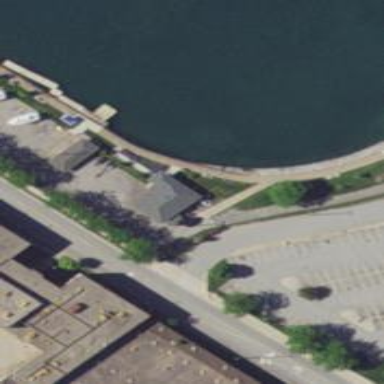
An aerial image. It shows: Man-made pier.